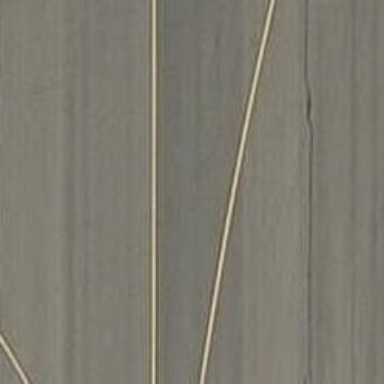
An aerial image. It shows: Image of taxiway at airport.